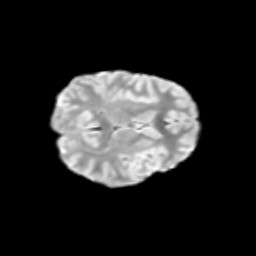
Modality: T2w
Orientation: axial
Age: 11
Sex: female
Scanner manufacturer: siemens
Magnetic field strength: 3 T
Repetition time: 3.8 s
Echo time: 0.07 s